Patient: sex M, age 26
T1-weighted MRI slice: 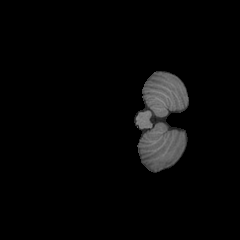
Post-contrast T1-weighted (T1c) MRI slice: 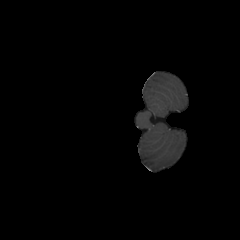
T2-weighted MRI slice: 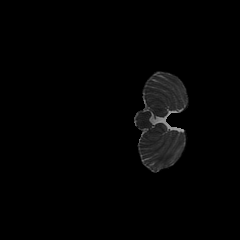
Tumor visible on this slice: no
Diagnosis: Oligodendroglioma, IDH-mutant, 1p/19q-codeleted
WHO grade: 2